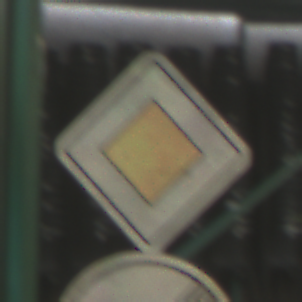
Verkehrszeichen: Vorfahrtsstrasse
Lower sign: EndeUeberholverbotKraftfahrzeuge
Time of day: MorningAfternoon
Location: Roofed (Special)
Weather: NotSpecified
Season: NotSpecified
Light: Artificial